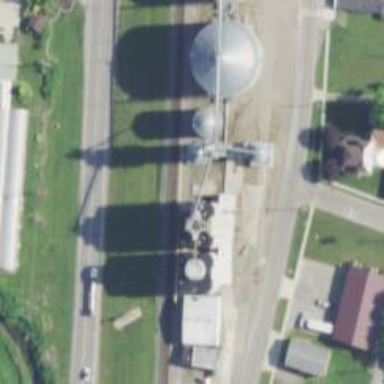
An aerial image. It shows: Silo.